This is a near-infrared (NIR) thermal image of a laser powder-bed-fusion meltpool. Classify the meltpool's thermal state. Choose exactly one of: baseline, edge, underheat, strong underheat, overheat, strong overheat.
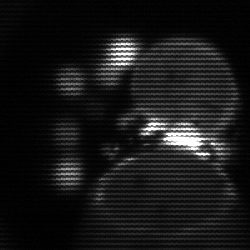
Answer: edge